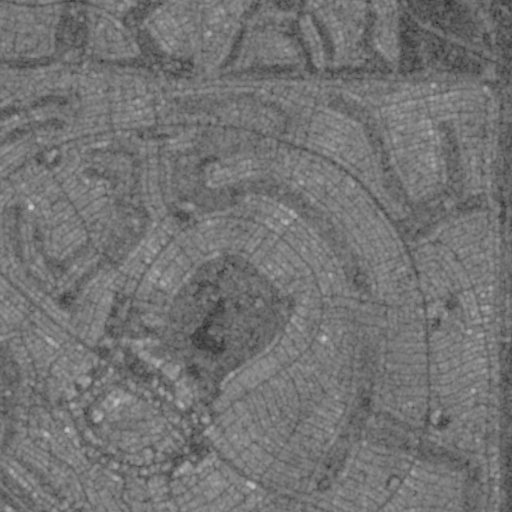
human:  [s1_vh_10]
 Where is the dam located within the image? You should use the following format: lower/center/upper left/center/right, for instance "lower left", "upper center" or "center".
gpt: The dam is located in the upper of the image.
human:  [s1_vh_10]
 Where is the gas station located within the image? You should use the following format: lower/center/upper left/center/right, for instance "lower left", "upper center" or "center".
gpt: The gas station is located in the lower left of the image.
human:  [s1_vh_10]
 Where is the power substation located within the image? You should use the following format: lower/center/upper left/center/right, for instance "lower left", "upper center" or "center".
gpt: The power substation is located in the lower center of the image.
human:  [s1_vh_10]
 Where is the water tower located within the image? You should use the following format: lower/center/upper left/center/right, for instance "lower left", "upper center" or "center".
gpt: The water tower is located in the center right of the image.
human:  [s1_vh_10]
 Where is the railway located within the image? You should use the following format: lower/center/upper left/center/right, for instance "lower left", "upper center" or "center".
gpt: The railway is located in the lower of the image.
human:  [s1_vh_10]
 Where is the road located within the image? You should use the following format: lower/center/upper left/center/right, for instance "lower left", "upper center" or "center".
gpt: There is no road in the image.

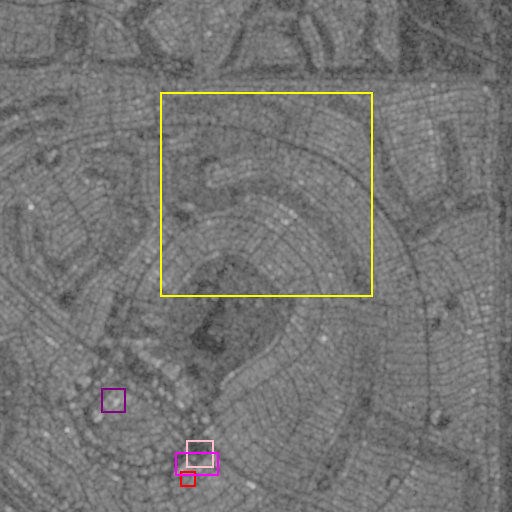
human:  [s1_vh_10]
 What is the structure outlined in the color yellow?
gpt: The structure outlined in yellow is a park.
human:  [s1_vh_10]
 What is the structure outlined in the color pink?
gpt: The structure outlined in pink is a parking lot.
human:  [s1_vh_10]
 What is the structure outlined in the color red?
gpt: The structure outlined in red is a power substation.
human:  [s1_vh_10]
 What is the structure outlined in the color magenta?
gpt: The structure outlined in magenta is a building.
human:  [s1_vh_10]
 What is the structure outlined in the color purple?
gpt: The structure outlined in purple is a building.
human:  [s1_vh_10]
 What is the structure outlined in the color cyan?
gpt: There is no cyan outline.